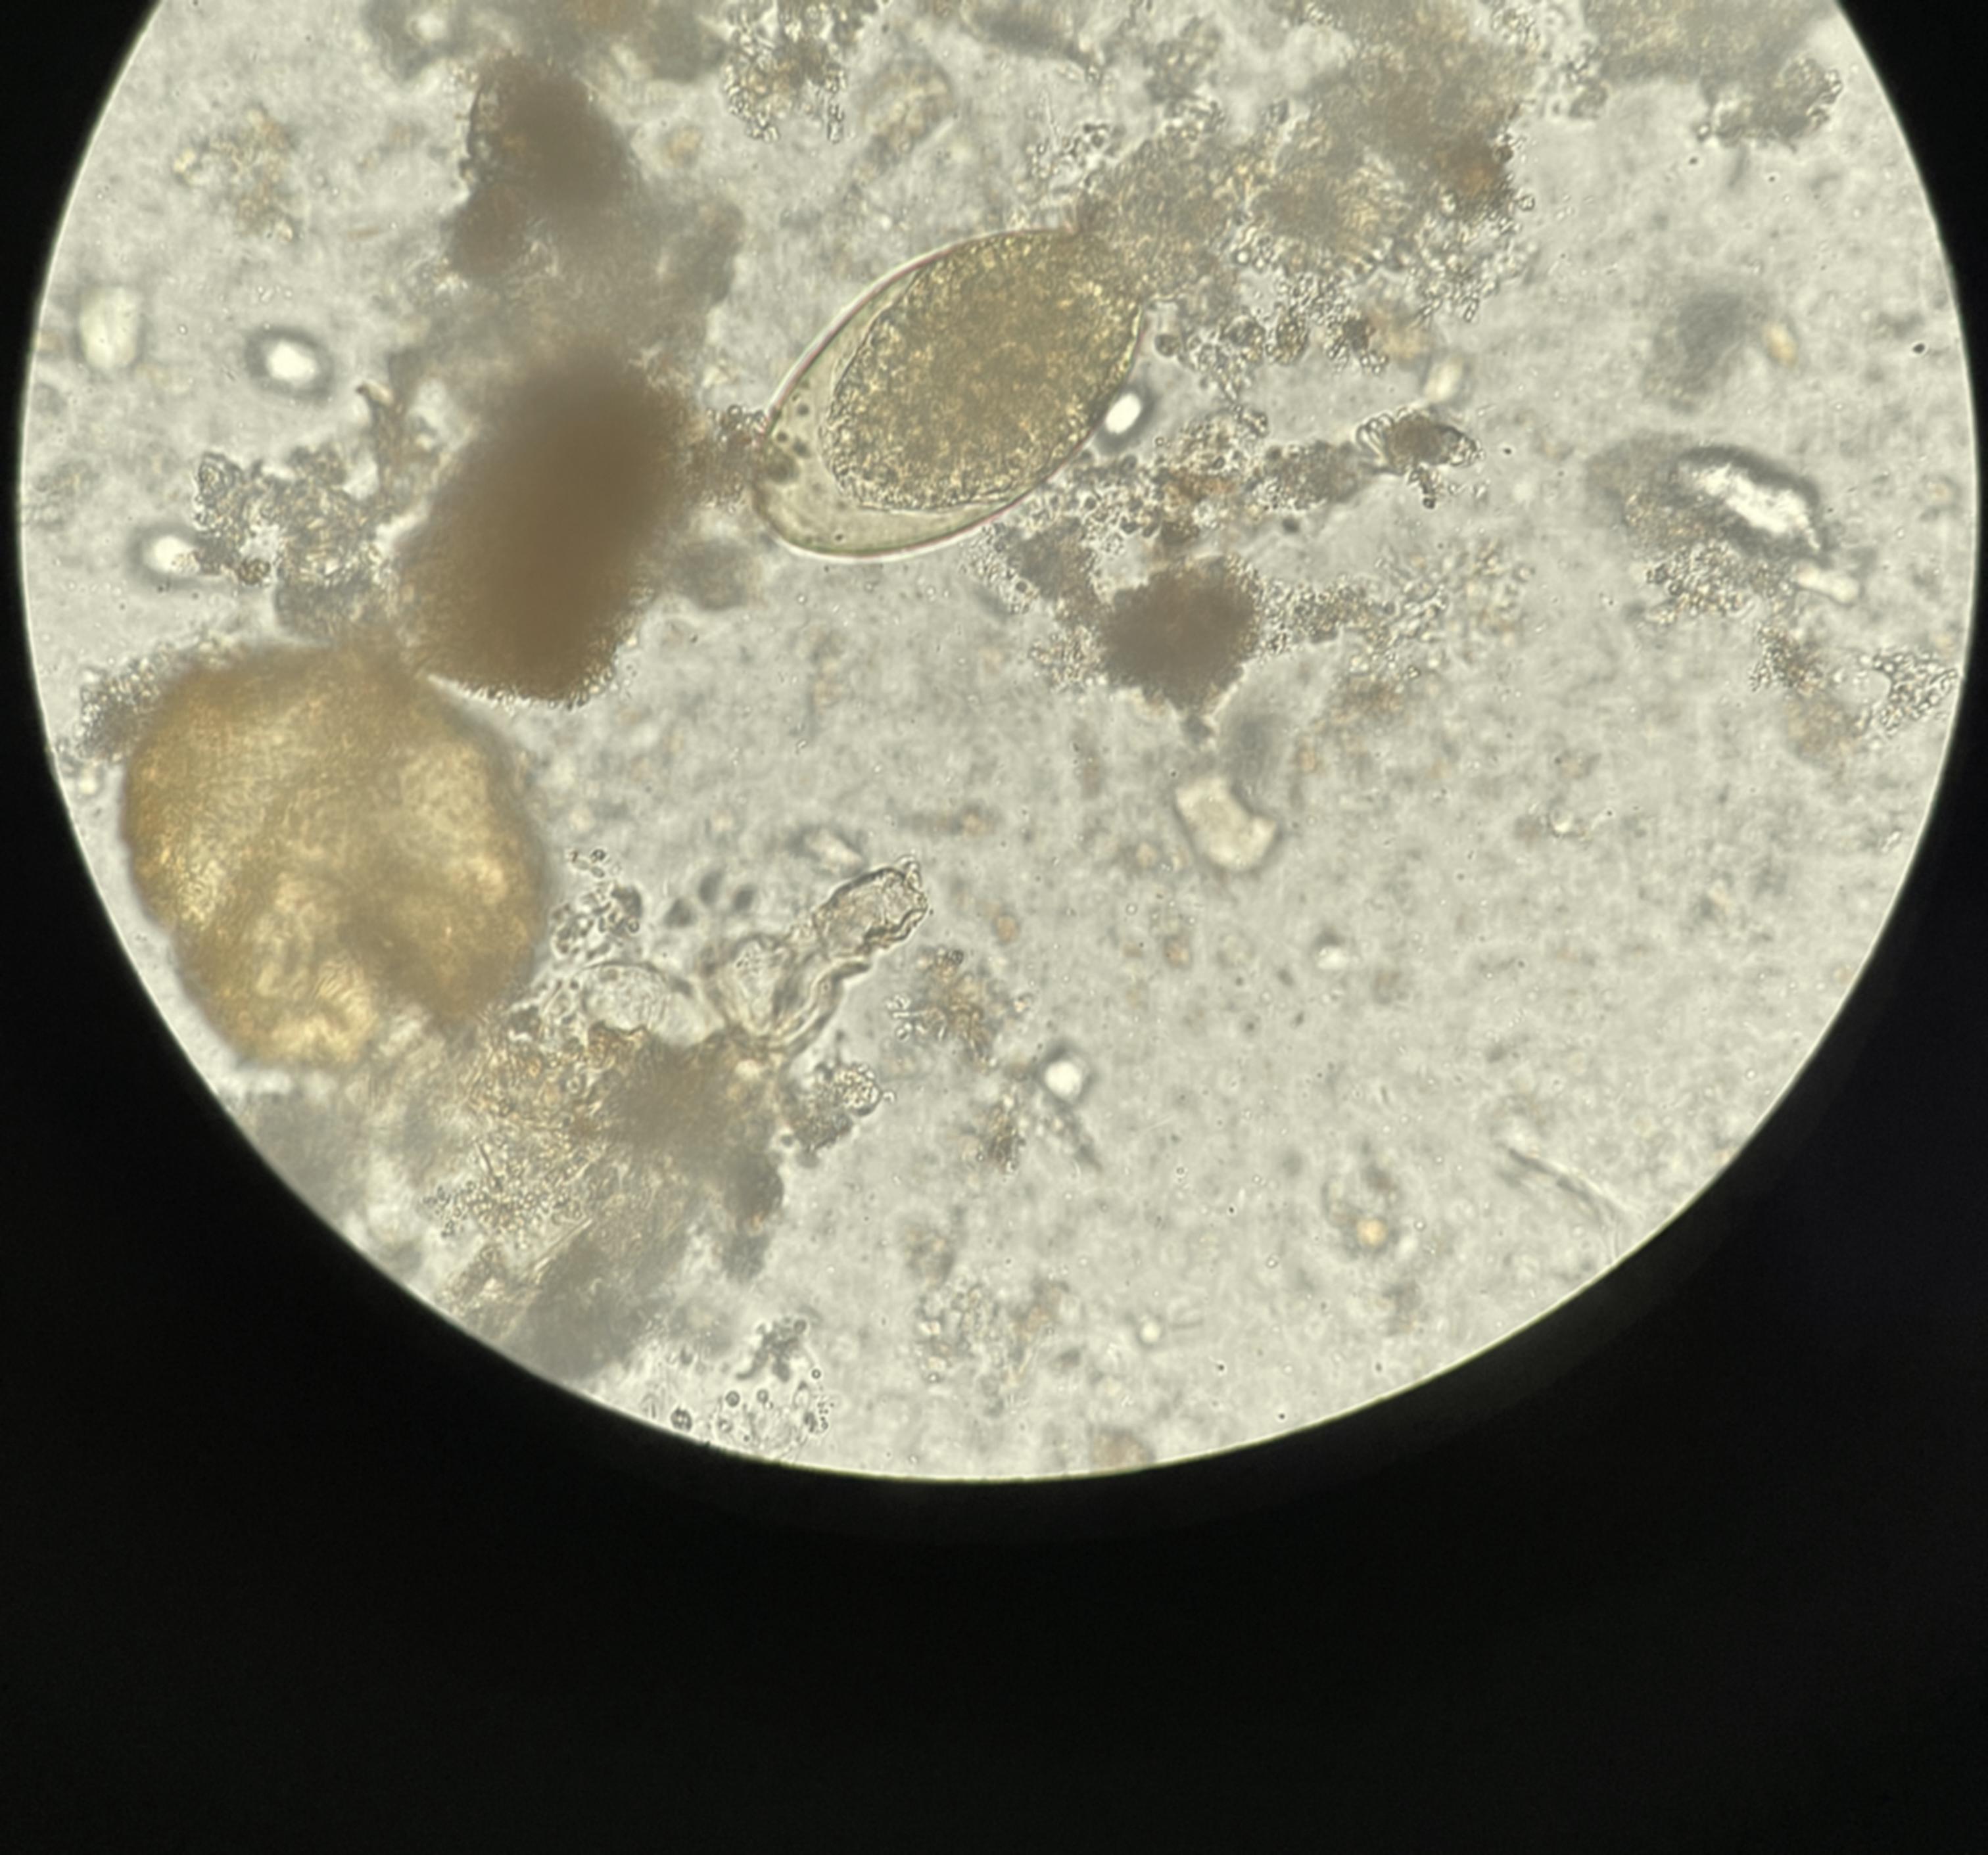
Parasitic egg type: Fasciolopsis buski